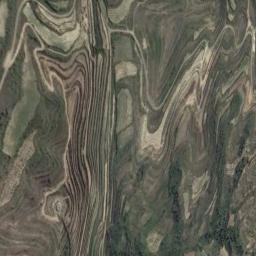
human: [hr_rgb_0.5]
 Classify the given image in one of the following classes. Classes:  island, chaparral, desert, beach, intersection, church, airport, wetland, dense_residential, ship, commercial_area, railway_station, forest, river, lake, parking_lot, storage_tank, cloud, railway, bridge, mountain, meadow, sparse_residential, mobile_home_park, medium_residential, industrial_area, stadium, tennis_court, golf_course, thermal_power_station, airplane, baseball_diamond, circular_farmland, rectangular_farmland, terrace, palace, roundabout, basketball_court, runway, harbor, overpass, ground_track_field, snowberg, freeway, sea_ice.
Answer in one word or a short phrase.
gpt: terrace